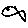
Label: fish